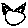
Label: cat